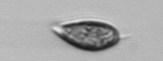
Label: Prorocentrum_triestinum